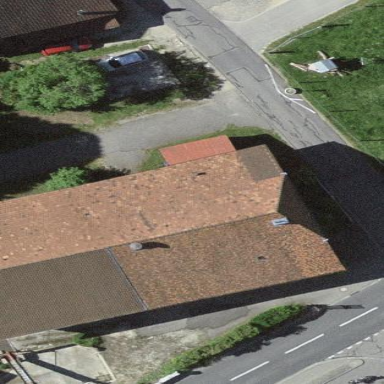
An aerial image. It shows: Farm building.